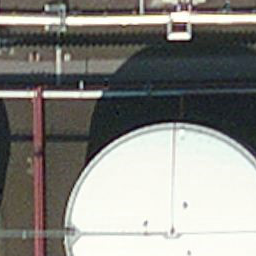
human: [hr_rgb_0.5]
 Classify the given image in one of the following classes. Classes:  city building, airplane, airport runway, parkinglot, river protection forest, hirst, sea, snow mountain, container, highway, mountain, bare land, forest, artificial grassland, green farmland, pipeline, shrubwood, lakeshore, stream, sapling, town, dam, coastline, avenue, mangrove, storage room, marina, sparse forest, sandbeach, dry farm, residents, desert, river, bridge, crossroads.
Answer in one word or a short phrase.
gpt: storage room